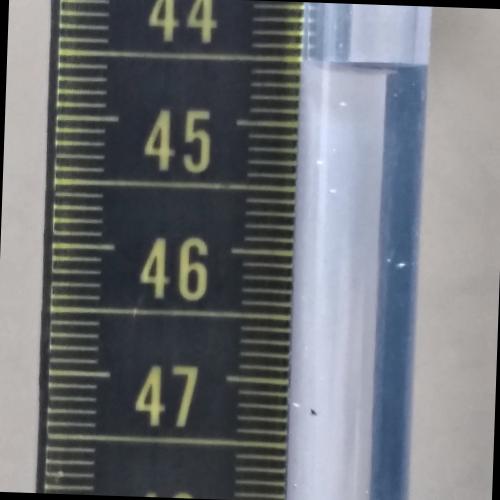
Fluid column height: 44.5 cm